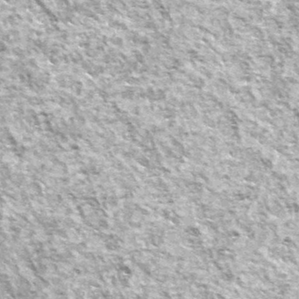
Label: frost